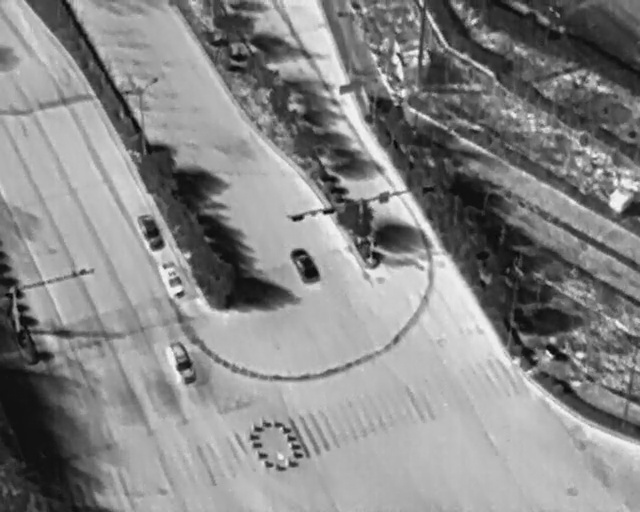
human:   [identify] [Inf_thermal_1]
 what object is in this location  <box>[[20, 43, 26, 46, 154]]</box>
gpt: <ref>1 small car at the left</ref>

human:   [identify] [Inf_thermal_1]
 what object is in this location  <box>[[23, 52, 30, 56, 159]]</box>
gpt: <ref>1 medium car at the left</ref>